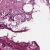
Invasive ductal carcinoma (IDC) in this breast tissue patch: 1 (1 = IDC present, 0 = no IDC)